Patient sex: M
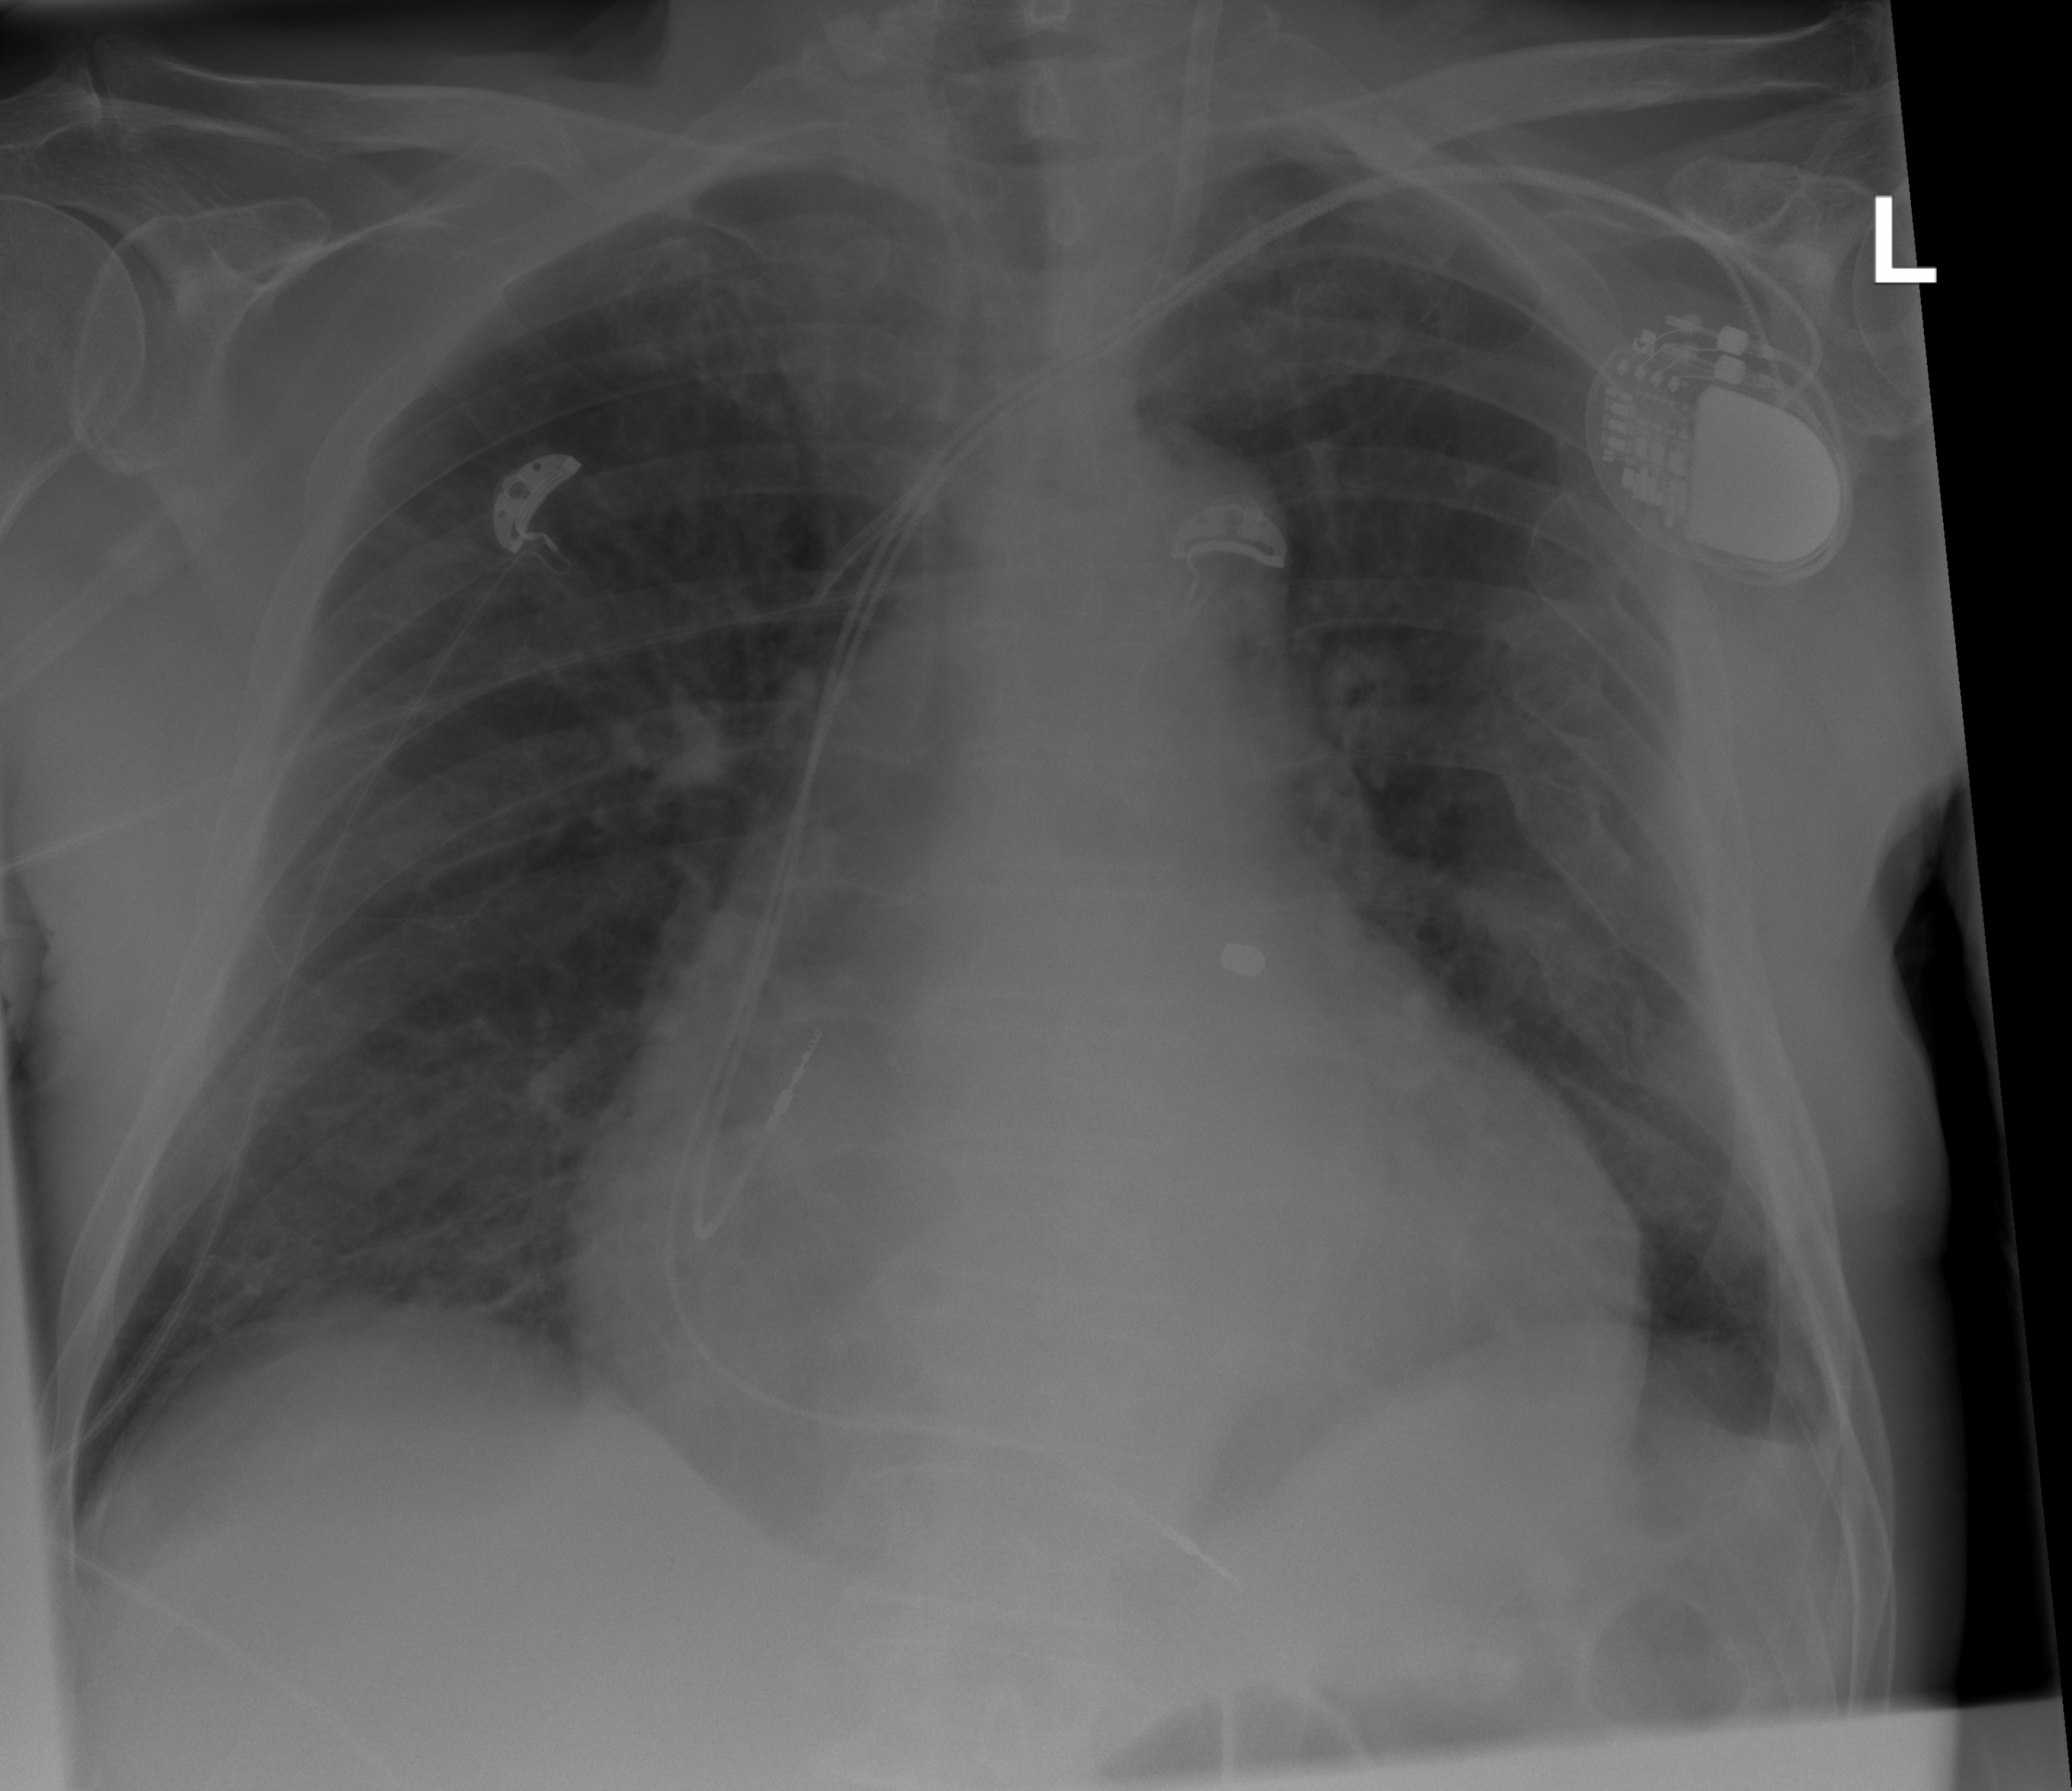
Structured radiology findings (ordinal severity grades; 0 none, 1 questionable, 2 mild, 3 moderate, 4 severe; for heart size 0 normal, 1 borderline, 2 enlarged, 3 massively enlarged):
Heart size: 2
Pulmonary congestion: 0
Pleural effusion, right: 0
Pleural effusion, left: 0
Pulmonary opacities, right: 2
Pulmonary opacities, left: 0
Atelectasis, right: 0
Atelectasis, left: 0